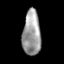
Tissue: lung
Cell type: Epithelial cells
Senescence score: 0.2241
Nuclear area (px): 795
Mean DAPI intensity: 157.556